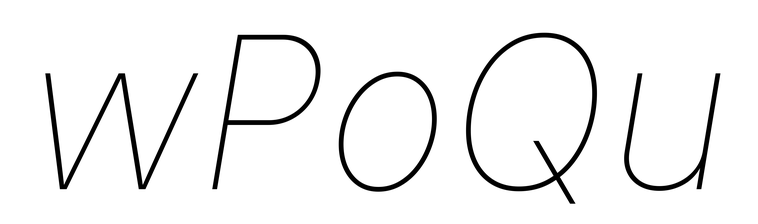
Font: Inter-Italic_Thin_Italic